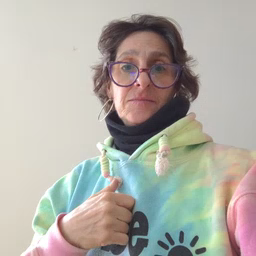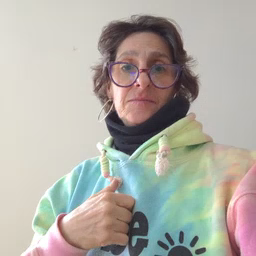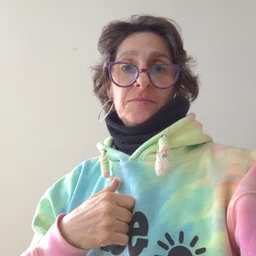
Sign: bath